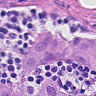
Metastatic tissue present: yes